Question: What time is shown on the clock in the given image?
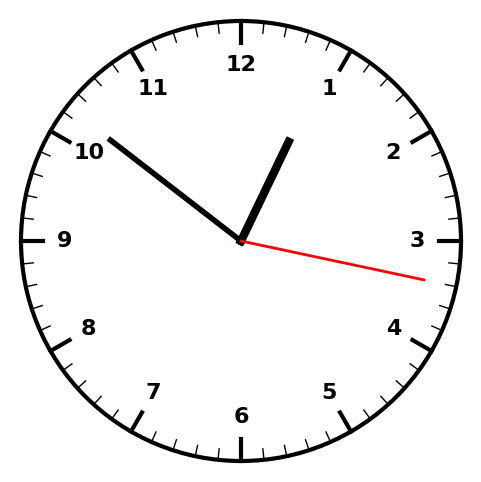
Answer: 12:51:17